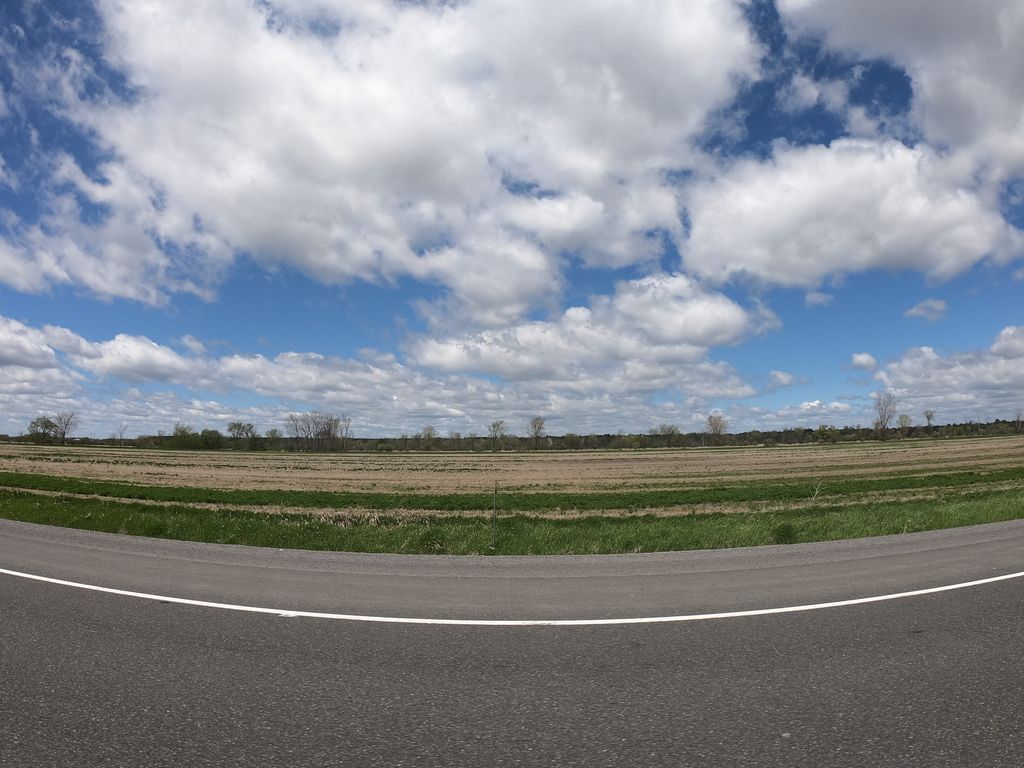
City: ottawa-gatineau